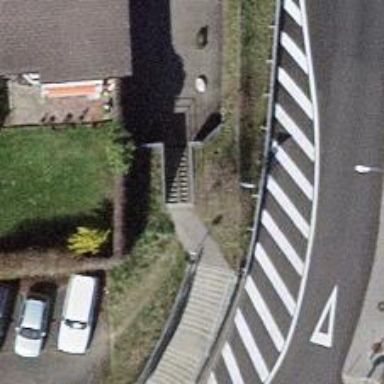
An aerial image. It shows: Set of steps on the road.